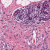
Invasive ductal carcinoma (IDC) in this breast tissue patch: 0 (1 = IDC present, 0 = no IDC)